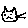
Label: cat